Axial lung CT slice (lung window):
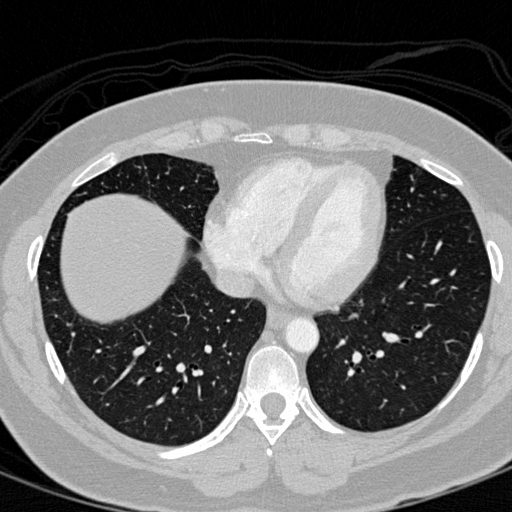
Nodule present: no